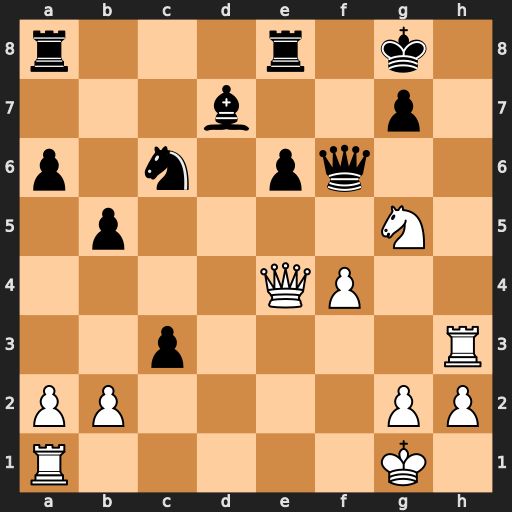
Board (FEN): r3r1k1/3b2p1/p1n1pq2/1p4N1/4QP2/2p4R/PP4PP/R5K1
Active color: w
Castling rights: -
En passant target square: -
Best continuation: Rh8+ Kxh8 Qh7#